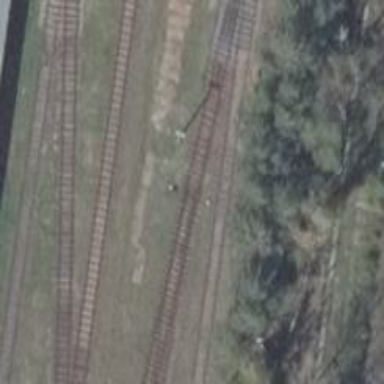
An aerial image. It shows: Railway switch.